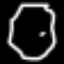
Label: octagon